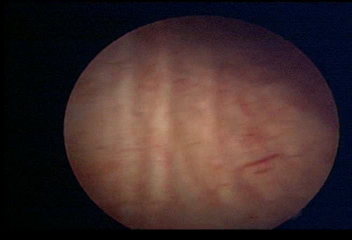
Modality: WLC
Class: Normal mucosa
Bladder cancer association: No